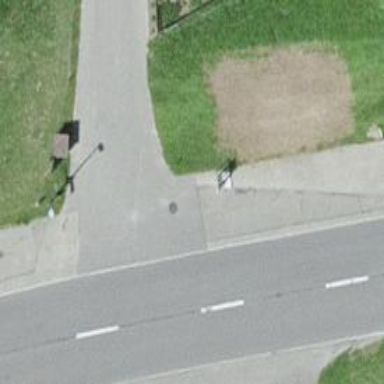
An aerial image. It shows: Bus stop with platform for public transport.